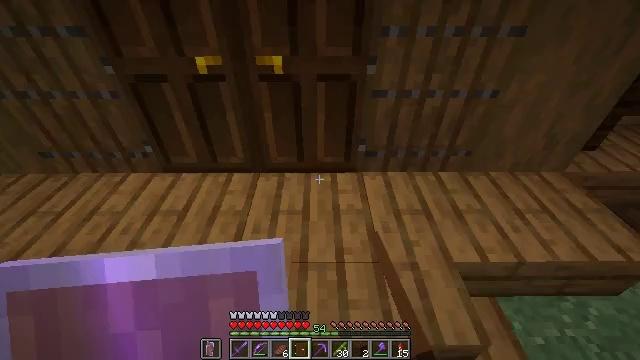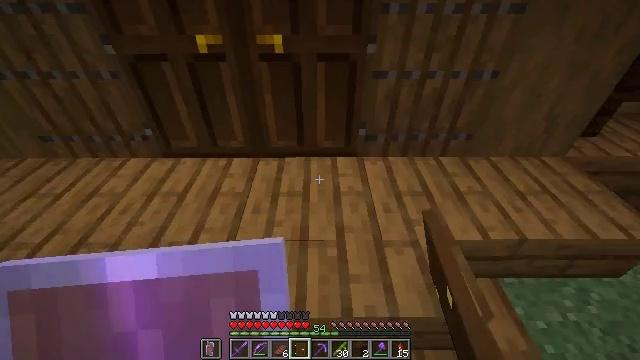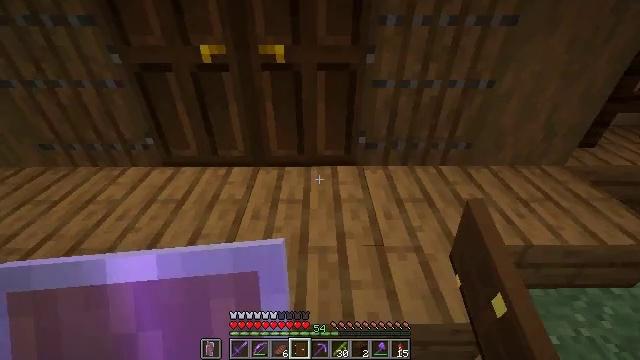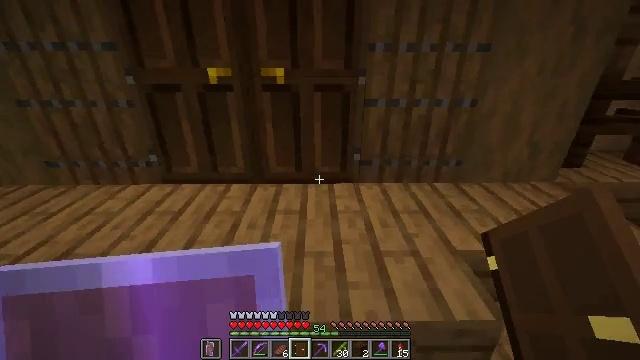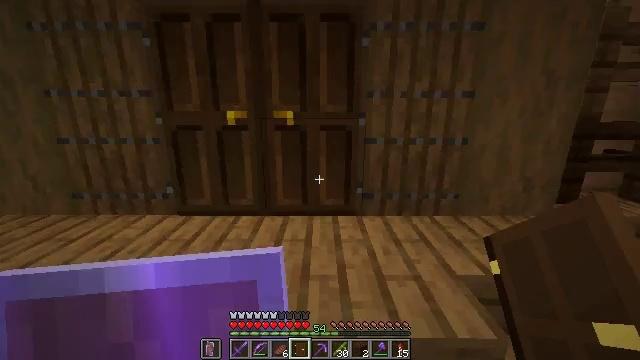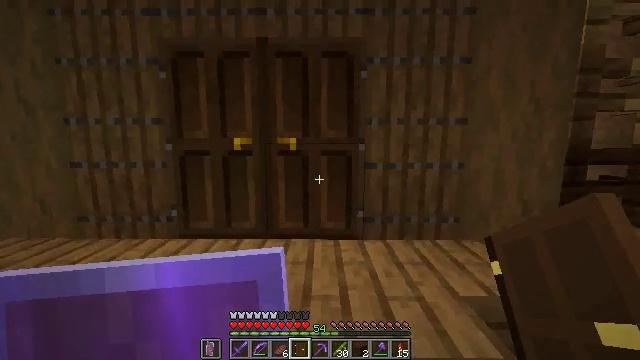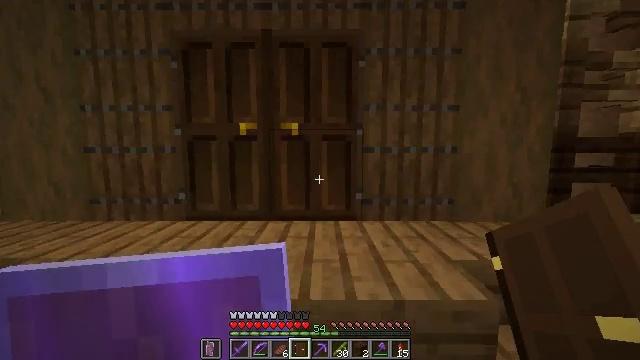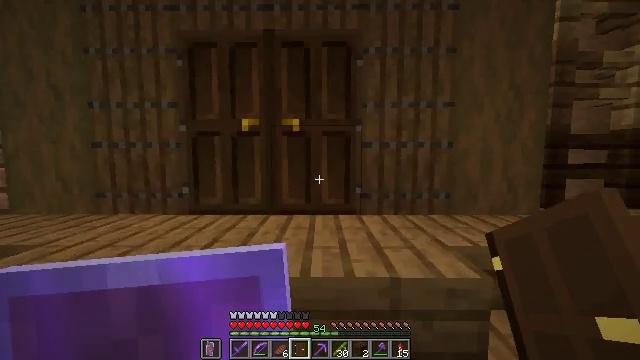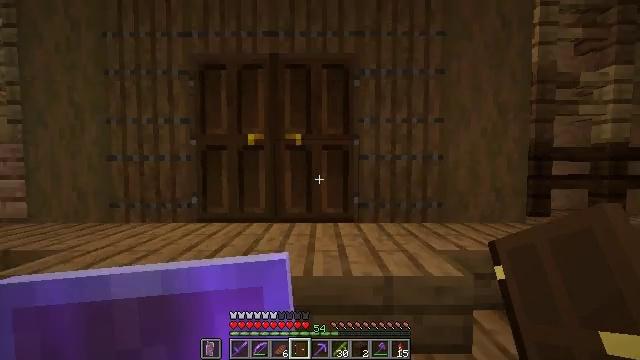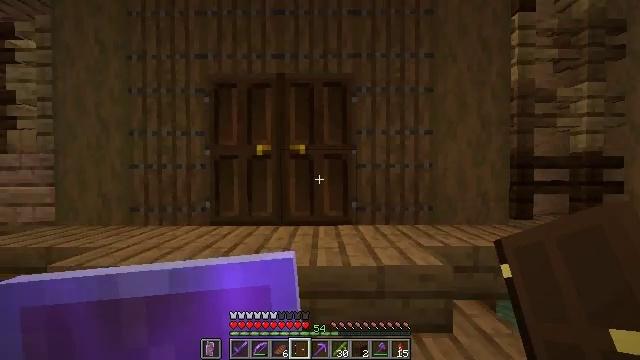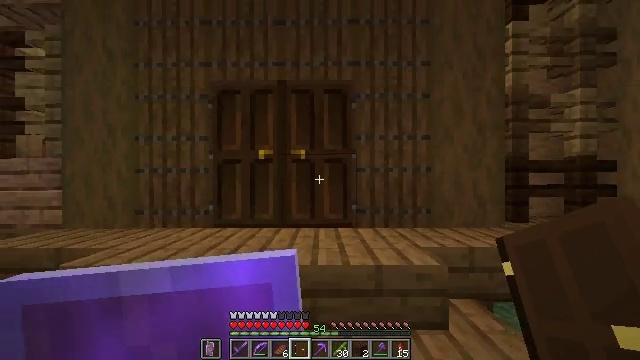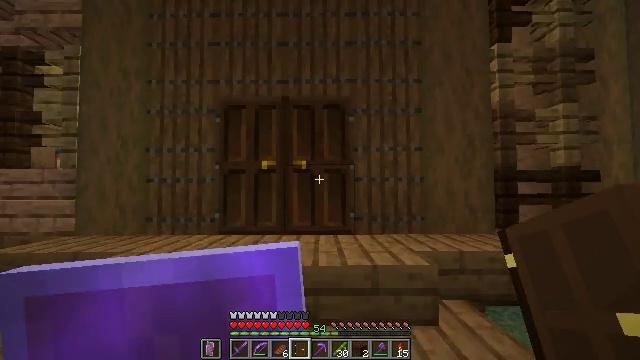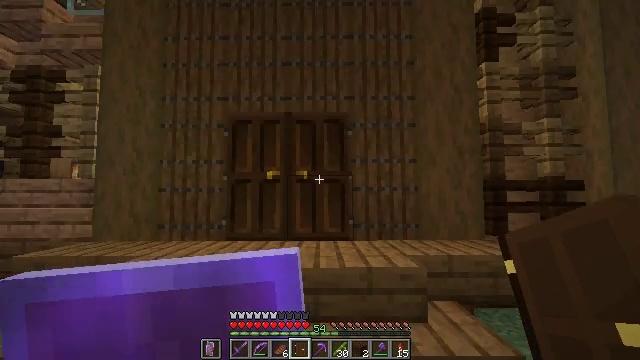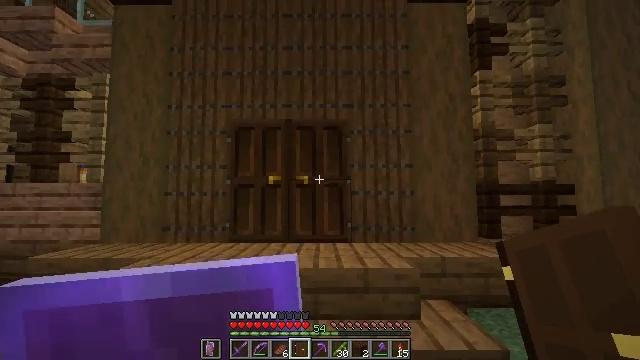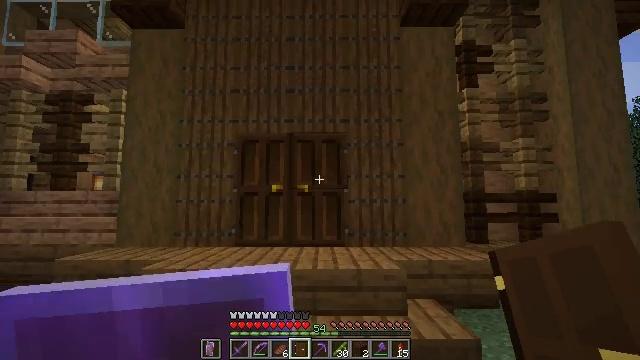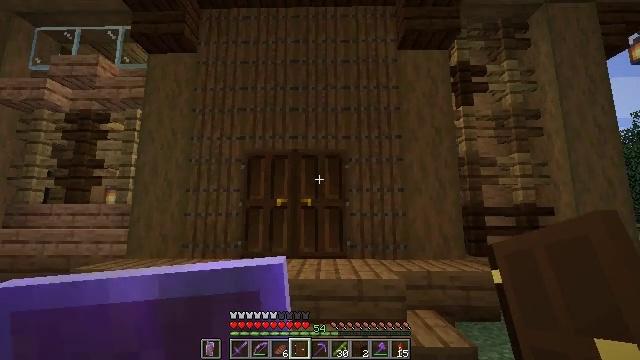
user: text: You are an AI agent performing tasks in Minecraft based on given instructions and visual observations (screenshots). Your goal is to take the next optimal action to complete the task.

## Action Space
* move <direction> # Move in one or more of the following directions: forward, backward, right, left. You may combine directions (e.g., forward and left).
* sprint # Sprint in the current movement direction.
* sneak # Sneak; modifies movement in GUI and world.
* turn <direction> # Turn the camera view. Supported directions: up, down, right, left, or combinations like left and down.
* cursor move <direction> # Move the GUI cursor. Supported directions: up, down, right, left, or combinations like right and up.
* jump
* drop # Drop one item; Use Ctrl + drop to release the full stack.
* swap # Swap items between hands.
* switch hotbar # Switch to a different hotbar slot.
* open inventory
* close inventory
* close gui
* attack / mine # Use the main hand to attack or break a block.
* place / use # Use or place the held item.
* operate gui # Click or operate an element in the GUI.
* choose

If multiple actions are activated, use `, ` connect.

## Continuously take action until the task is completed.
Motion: motion action
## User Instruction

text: Create a spruce pressure plate in the crafting table with spruce planks.
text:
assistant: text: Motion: move back
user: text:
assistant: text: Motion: move back, turn up
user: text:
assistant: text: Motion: move back, turn up
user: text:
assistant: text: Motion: move back, turn left and up
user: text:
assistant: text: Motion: move back, turn up
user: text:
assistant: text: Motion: move back, turn up
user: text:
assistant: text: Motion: move back, turn up
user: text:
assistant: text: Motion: move back, turn up
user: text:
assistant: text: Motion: move back, turn up
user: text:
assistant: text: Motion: move back
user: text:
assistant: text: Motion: move back, turn up
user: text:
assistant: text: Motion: move back, turn up
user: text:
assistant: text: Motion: move back
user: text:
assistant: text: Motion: move back, turn up
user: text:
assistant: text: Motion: move back, turn up
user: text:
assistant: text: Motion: move back
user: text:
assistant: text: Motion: move back
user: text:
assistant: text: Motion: move back
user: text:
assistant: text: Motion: move back
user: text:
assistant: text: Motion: move back
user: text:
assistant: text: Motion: move back
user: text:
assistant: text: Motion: no_op
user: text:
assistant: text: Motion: no_op
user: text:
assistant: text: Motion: no_op
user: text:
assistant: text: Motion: no_op
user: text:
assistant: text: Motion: no_op
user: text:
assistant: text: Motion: no_op
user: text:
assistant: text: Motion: no_op
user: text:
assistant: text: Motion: no_op
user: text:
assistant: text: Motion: no_op